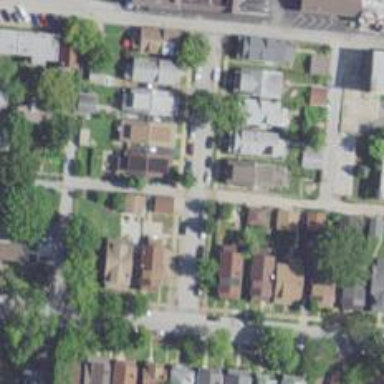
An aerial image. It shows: Alley classified as service road.